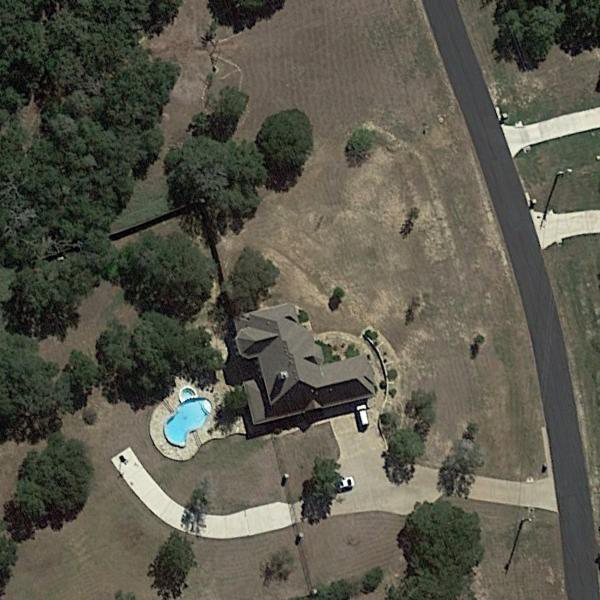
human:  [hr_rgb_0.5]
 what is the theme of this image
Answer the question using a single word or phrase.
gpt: sparse residential